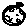
Label: moon